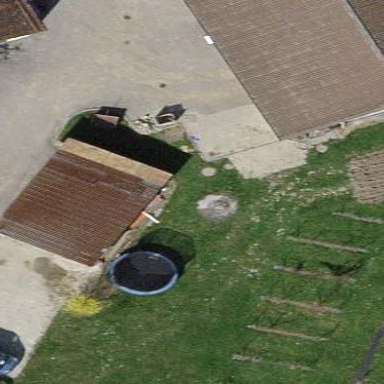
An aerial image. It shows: Shed building.